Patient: sex M, age 55
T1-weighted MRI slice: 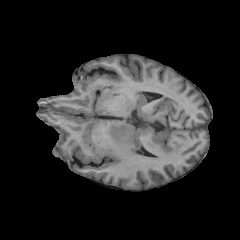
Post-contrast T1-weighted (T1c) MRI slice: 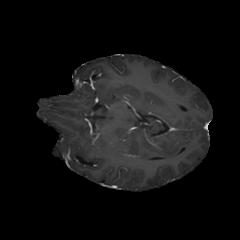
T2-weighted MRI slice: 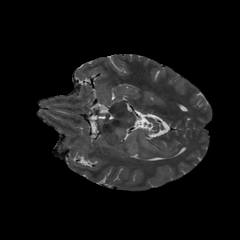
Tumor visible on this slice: yes
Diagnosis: Astrocytoma, IDH-wildtype
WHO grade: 2